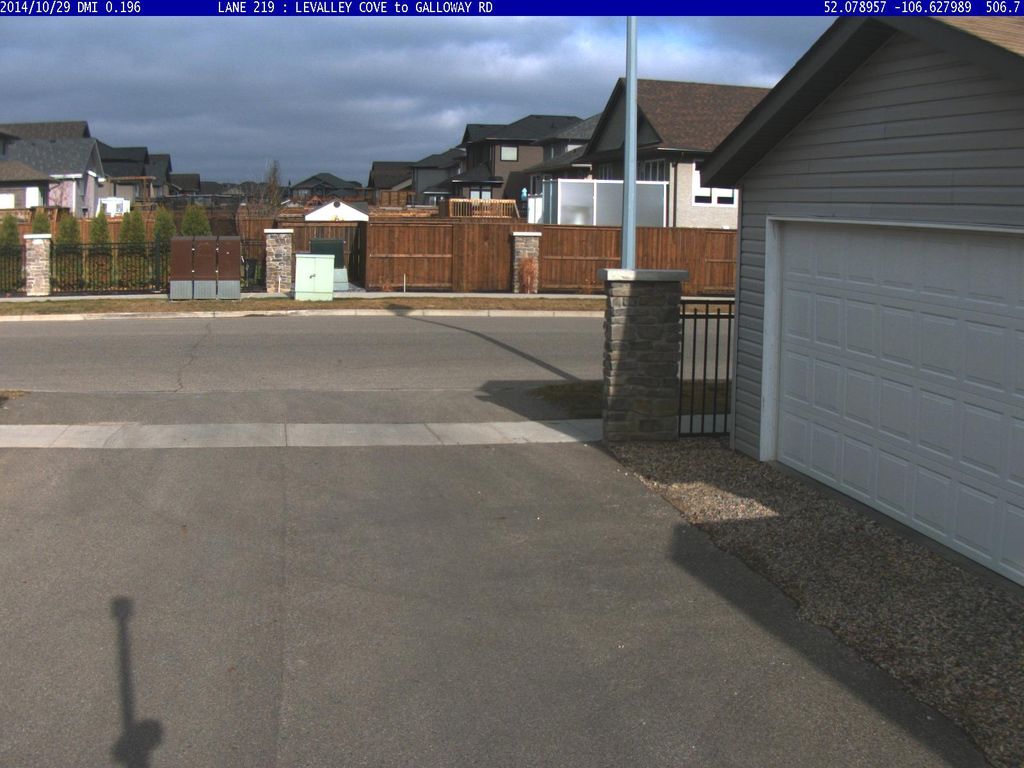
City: saskatoon